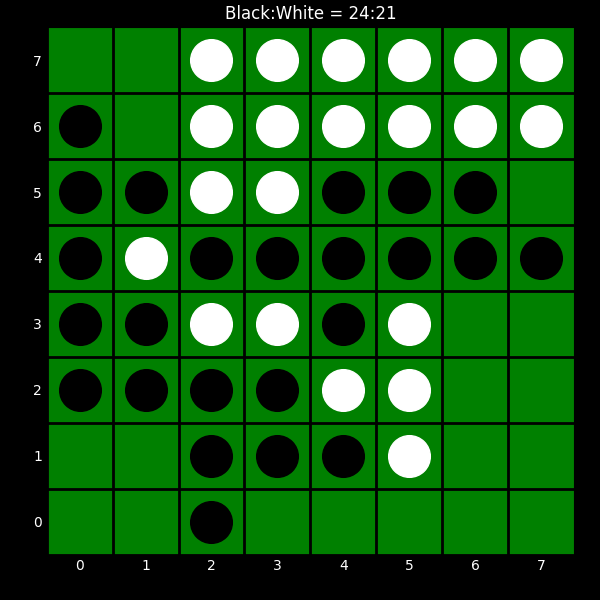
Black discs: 24
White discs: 21